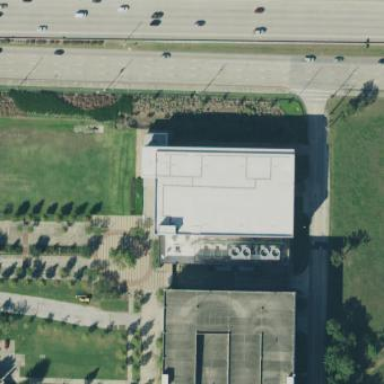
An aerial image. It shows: Commercial building.